Question: when code run without extending activity and oncreate method invocation it give error:
'''
public class RequestActivity {
//extends Activity{
//protected void onCreate(android.os.Bundle savedInstanceState) {
//super.onCreate(savedInstanceState);
// Creating HTTP client
HttpClient httpClient = new DefaultHttpClient();
// Creating HTTP Post
HttpPost httpPost = new HttpPost(
"http://www.example.com/login");
// Building post parameters
// key and value pair
List<NameValuePair> nameValuePair = new ArrayList<NameValuePair>(2);
//following error in below 2 lines
//========errors:=================
//Multiple markers at this line
//- Syntax error on token "add", = expected after this token
//- Syntax error on token(s), misplaced construct(s)
nameValuePair.add(new BasicNameValuePair("email", "user@gmail.com"));
nameValuePair.add(new BasicNameValuePair("message",
"Hi, trying Android HTTP post!"));
//==============================================
// Url Encoding the POST parameters
try {
httpPost.setEntity(new UrlEncodedFormEntity(nameValuePair));
} catch (UnsupportedEncodingException e) {
// writing error to Log
e.printStackTrace();
}
// Making HTTP Request
try {
HttpResponse response = httpClient.execute(httpPost);
// writing response to log
Log.d("Http Response:", response.toString());
} catch (ClientProtocolException e) {
// writing exception to log
e.printStackTrace();
} catch (IOException e) {
// writing exception to log
e.printStackTrace();
}
}
}
'''
when class is extended with activity and code is put inside oncreate method , it runs good. So why this is not working in previous case.
Errors are marked as comment inside code.

gist for complete code:
<URL>
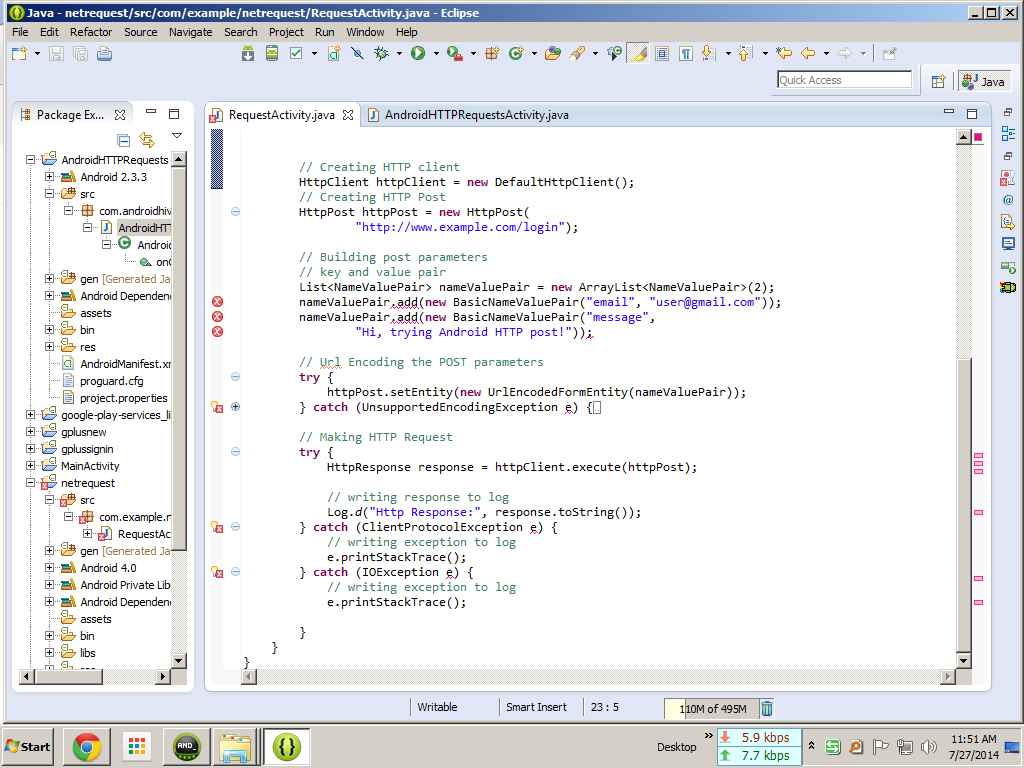
Answer: I suspect the problem is that when you comment out the 'onCreate()' method, your code is no longer valid Java. Remember that code must go inside method. It can be any name you wish, not necessarily 'onCreate'.